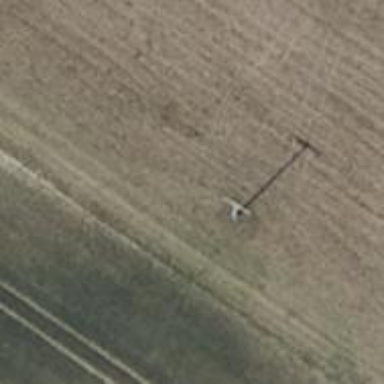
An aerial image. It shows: Minor power line with three cables.